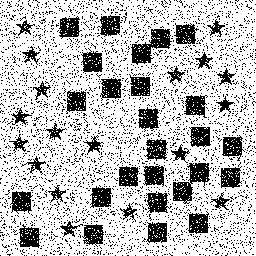
Squares: 26
Triangles: 0
Stars: 18
Total shapes: 44